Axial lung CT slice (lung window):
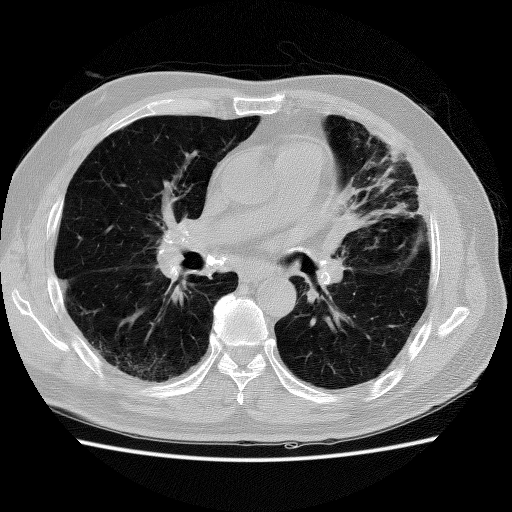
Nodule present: no